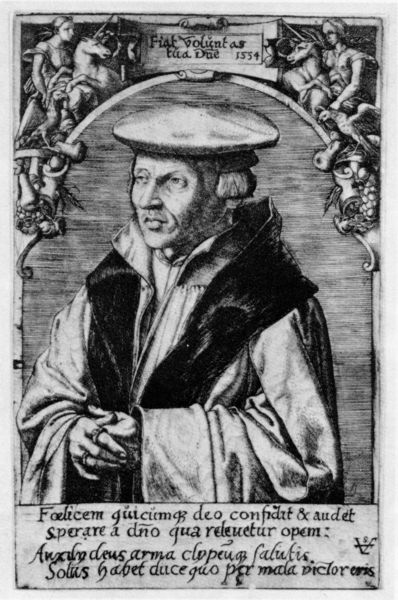
Titel: Bildnis eines Unbekannten
Künstler: Johann Ladenspelder
Institution: (Seriendruck)
Schlagwörter: dunkel, hand, mann, weiß, menschen, frau, grau, haar, hintergrund, hut, mund, nase, profil, schwarz, zeichnung, ornament, jacke, kappe, mütze, richter, architektur, augen, falten, halten, kragen, pelz, rahmen, stehen, ärmel, bildnis, hände, portrait, porträt, signatur, geistlicher, gewand, haare, kutte, mantel, kaufmann, gotik, renaissance, pferd, pferde, trauben, schärpe, lächeln, schrift, ansicht, bogen, haltung, grafik, figuren, arch, church, hands, hat, men, people, priest, religious, white, women, dekoration, tafel, black, collar, face, falte, gefaltet, gray, grey, hair, lady, nose, old, robe, woman, inschrift, ornamente, verzierung, print, weste, ring, ringe, druck, schraffur, radierung, stich, dreiviertel, illustration, schwarzweiß, text, woodcut, beschriftung, gebet, profile, halbporträt, angels, fruit, horses, man, mönch, costume, drapes, eyes, sash, dürer, traube, drawing, paper, kupferstich, black and white, frame, shawl, bonnet, coat, fur, scarf, etching, graphic, sketch, beard, birds, eagle, french, necklace, writing, einhorn, wings, grape, italy, ancient, arms, cloak, garland, muse, vest, latein, lateinisch, ink, inscription, italian, art, monk, engraving, pencil, religion, reformation, cow, horse, god, jew, greyscale, elegant, stamp, schaal, grapes, mittelalter, christian, schwarzweis, rich, shirt, standing, bored, hope, poster, latin, university, scholar, poop, vine, vines, rings, middle ages, sleeves, words, buchseite, philosopher, fiat, date, fruits, sideburns, ugly, wealthy, mönchsgewand, muses, 1554, 3/4 ansicht, pear, schrift latein, fuck, schrift#, kopernikus, bollet, bonneet, unicorn, l, graphics, card, mann mit hut, beret, merchant, monotone, quote, teacher, professor, wise, friar, bells, souls, humble, shakespear, white man, boredom, falutis, smart, deo, flwoers, unicorns, confucius, big sleeves, big shirt, quo, pouch, litograph, neuzeit, fantastisch, wesen, education, plenty, foelciern, ???